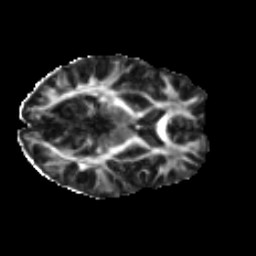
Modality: FA
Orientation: axial
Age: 26
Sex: female
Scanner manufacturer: ge
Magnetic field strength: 3 T
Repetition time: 7.8 s
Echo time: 0.0606 s